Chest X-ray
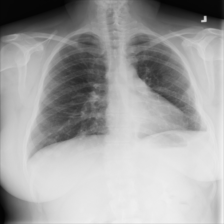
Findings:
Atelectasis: negative
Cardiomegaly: negative
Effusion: negative
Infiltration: negative
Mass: negative
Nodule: positive
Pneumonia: negative
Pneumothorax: negative
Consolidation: negative
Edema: negative
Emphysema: negative
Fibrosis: negative
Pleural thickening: negative
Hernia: negative